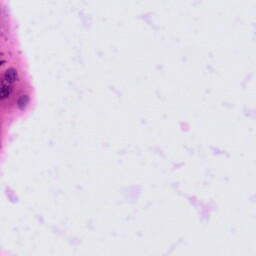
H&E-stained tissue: Tonsil